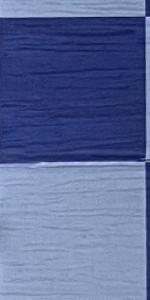
Label: Empty